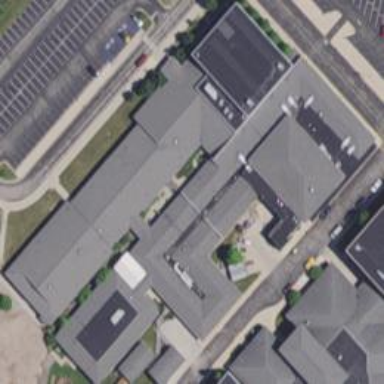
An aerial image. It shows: School building with hipped roof.